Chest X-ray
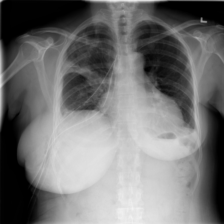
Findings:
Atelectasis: negative
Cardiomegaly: negative
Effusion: positive
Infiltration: negative
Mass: negative
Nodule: negative
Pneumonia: negative
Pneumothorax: positive
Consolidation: negative
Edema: negative
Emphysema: negative
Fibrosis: negative
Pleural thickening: negative
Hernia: negative